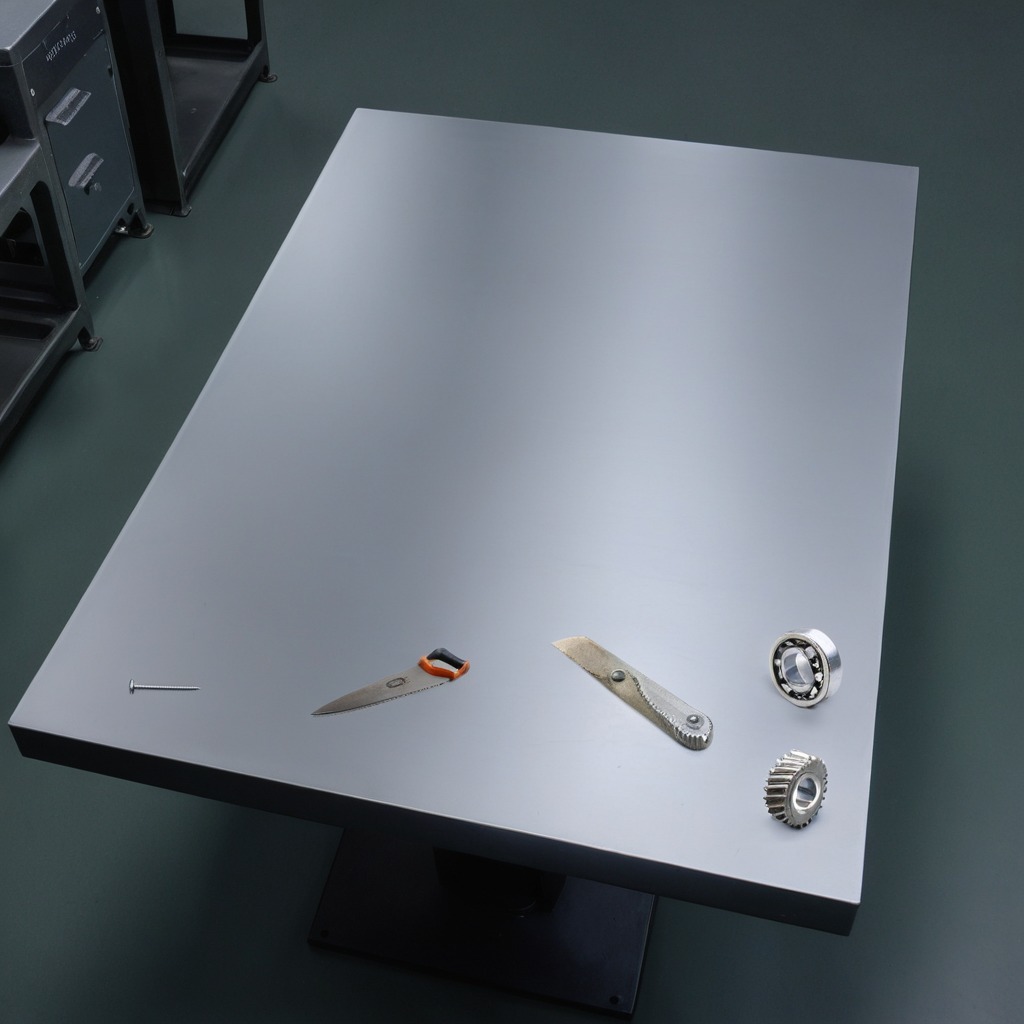
A metal ball bearing, a steel gear with teeth, a utility knife, a metal machine screw, and a handheld metal saw are lying on the clean empty table in the basement in the evening soft directional lighting on the tabletop realistic grain studio-quality clarity centered framing